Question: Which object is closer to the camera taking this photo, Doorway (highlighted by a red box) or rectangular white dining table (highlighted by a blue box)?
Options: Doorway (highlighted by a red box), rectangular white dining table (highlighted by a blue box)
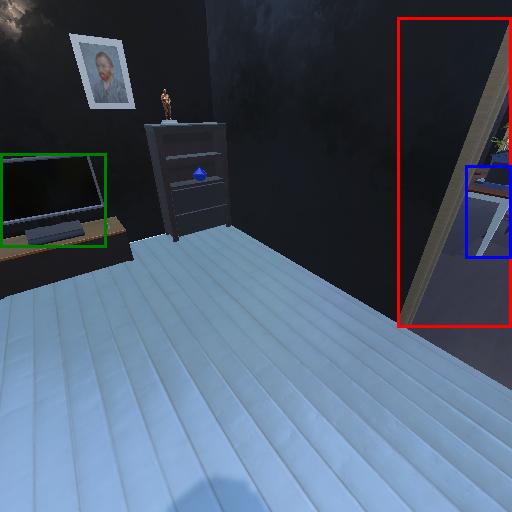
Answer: Doorway (highlighted by a red box)